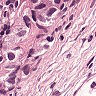
Metastatic tissue present: yes